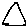
Label: triangle